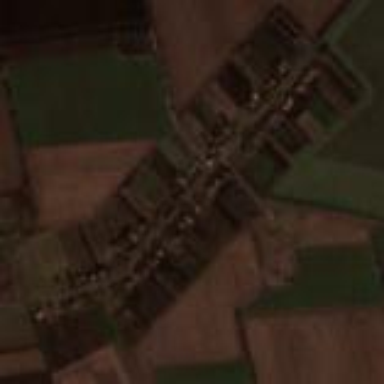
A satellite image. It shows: Village.